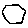
Label: hexagon